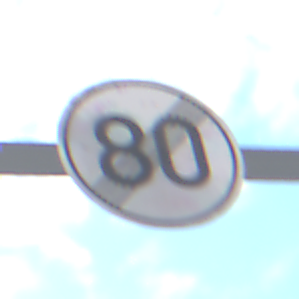
Verkehrszeichen: EndeGeschwindigkeit80
Umgebung: Outdoor, Suburban
Tageszeit: Midday
Wetter: PartlyCloudy
Licht: Natural
Jahreszeit: NotSpecified
Kontrast: HighContrast